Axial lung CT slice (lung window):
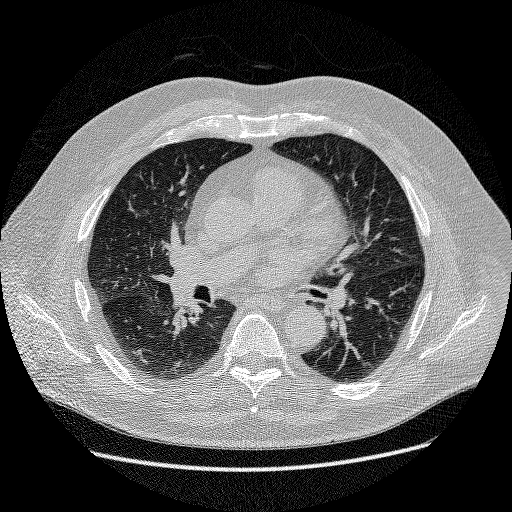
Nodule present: no